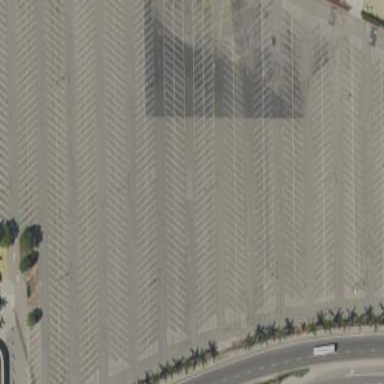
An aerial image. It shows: Parking area with asphalt surface.